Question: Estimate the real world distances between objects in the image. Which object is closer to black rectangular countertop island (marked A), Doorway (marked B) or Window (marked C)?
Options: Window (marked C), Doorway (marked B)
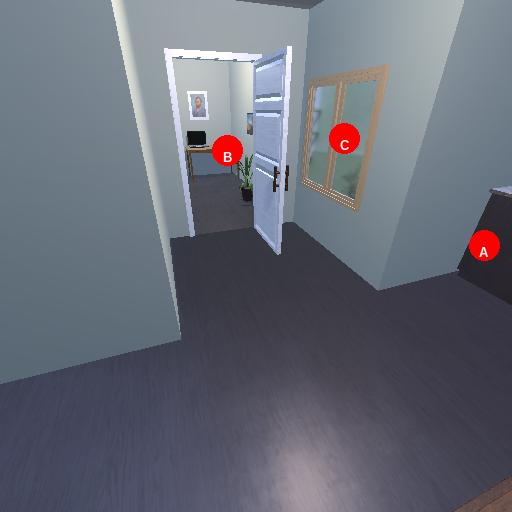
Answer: Window (marked C)